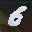
Label: 6